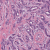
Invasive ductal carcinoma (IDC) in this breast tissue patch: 1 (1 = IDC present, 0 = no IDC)